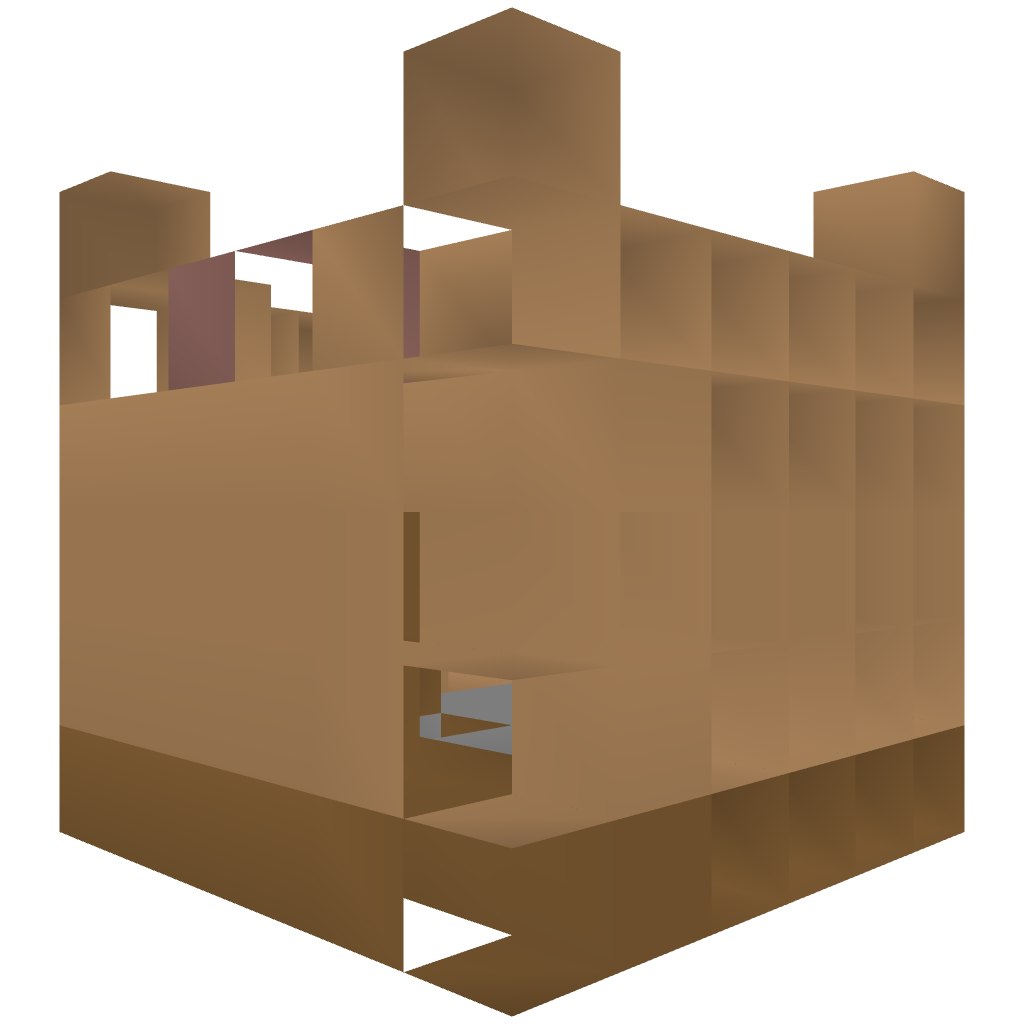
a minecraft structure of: Boat Dock bad low quality